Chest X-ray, AP view. Patient: 16 years old, sex F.
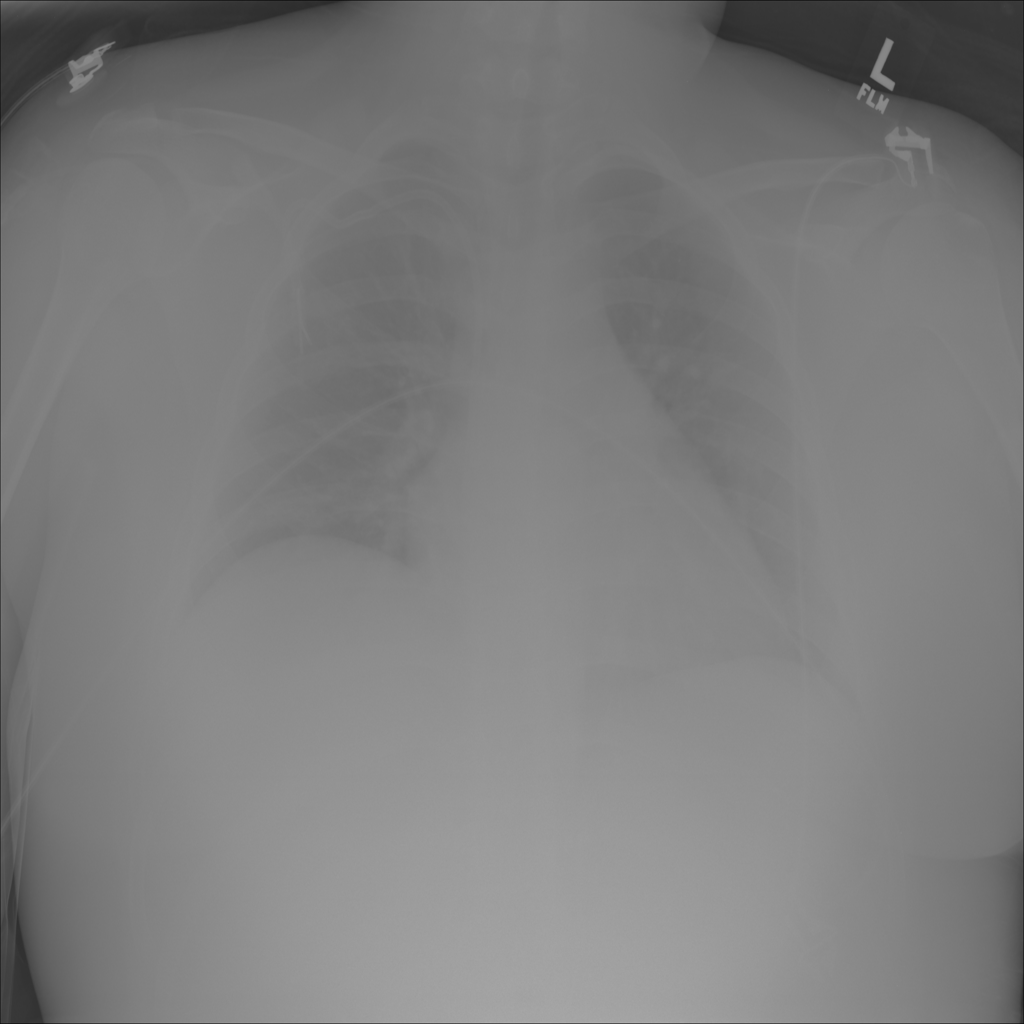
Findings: No Finding